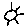
Label: sun